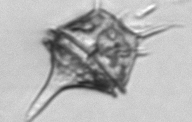
Label: Amylax